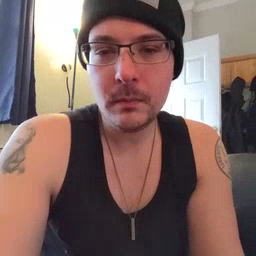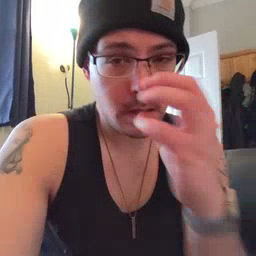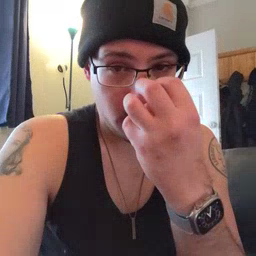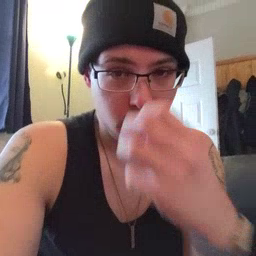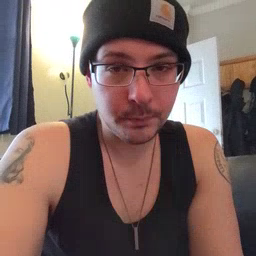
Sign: clown